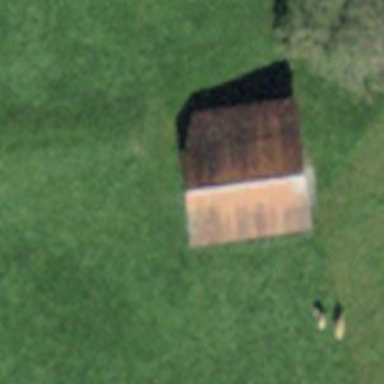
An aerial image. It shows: Rural barn.